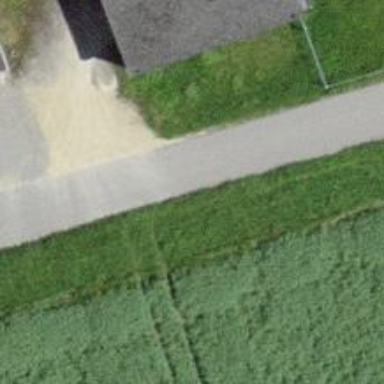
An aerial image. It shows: Unpaved unclassified road.